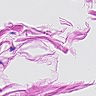
Metastatic tissue present: no